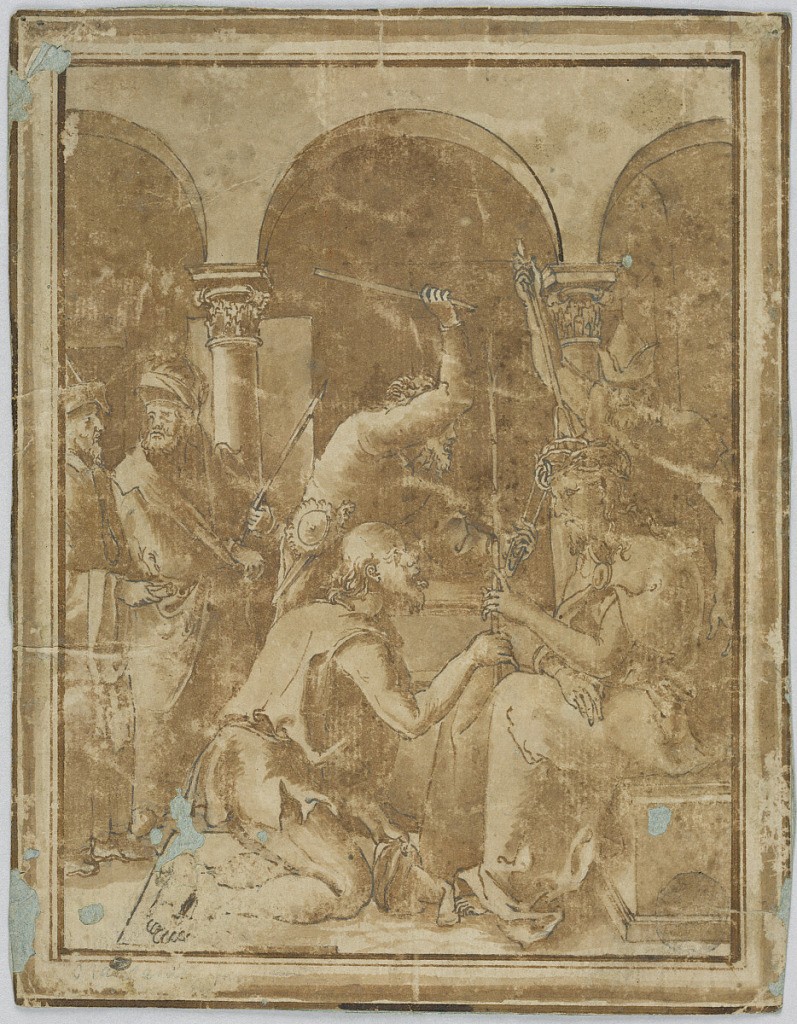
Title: Copy of the Crowning with the thorns in the Small Passion by Albrecht Durer, published in 1511
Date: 1525–1600
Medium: Pen, brush and bistre on paper
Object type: Drawing
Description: Vertical composition of the Crowning with a plainly moulded frame